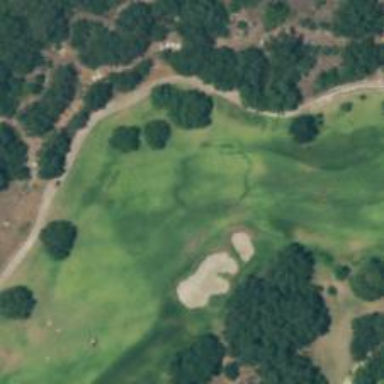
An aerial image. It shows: View of golf hole.